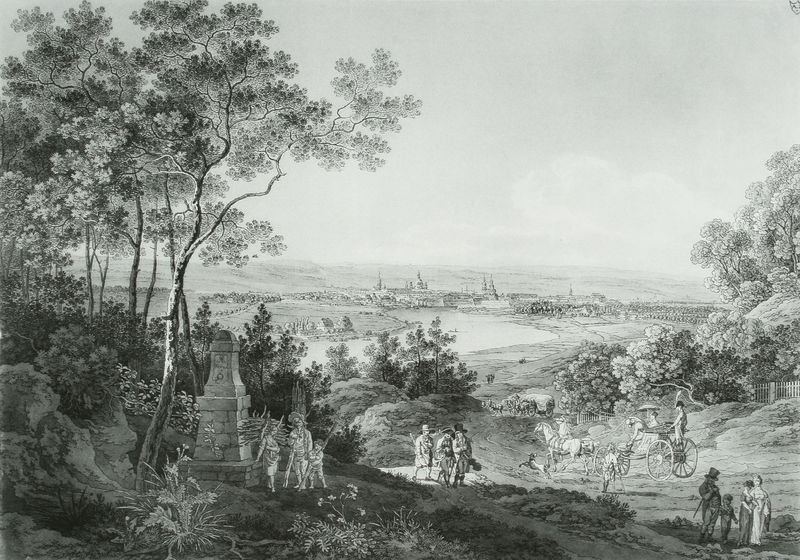
Titel: Dresden von der Bautzner Straße aus
Künstler: Adrian Zingg
Standort: Dresden
Institution: Staatliche Kunstsammlungen, Kupferstich-Kabinett
Schlagwörter: baum, berg, blätter, felsen, himmel, laub, mann, schatten, wasser, weiß, wolken, aquarell, bäume, fluss, frauen, landschaft, menschen, see, stadt, ufer, äste, blumen, frankreich, frau, grau, hintergrund, holz, hut, hüte, kleider, licht, männer, pfeiler, schwarz, skizze, strasse, säule, zeichnung, anlage, ausblick, blüten, gras, hund, park, schirm, sonnenschirm, weg, wiese, zaun, leute, malerei, zylinder, anzug, barock, stehen, stein, niederlande, ast, ferne, gräser, halme, horizont, häuser, hügel, natur, stamm, weite, zweige, busch, büsche, gebüsch, gewässer, sonne, sträucher, wege, familie, kind, personen, pflanzen, england, rokoko, tal, wald, bauern, brunnen, genre, kinder, pferd, pferde, reiter, räder, stock, garten, statue, aussicht, sommer, ansicht, biegung, vedute, laufen, berge, gebirge, dorf, mauer, grafik, graphik, tag, gartenzaun, ausflug, spazieren, fußgänger, kutsche, silhouette, speichen, sepia, arbeiter, rad, wagen, freizeit, farn, gruppen, foto, kirchen, panorama, stadtansicht, türme, spaziergang, denkmal, druck, stich, schwarzweiß, kutscher, peitsche, spazierstock, bleistift, schimmel, sonnig, altar, sonntag, spazierengehen, biedermeier, grab, springen, wanderer, spaziergänger, kupferstich, stämmchen, stele, zweispänner, weitblick, wies, kutschbock, spatziergang, gemäöde, statd, bergab, hochrad, kirchturmspitzen, ausflügler, ferde, landschaf, holzsammler, lm, steinstehle, m#nner, grenzsäule, gesellschaften